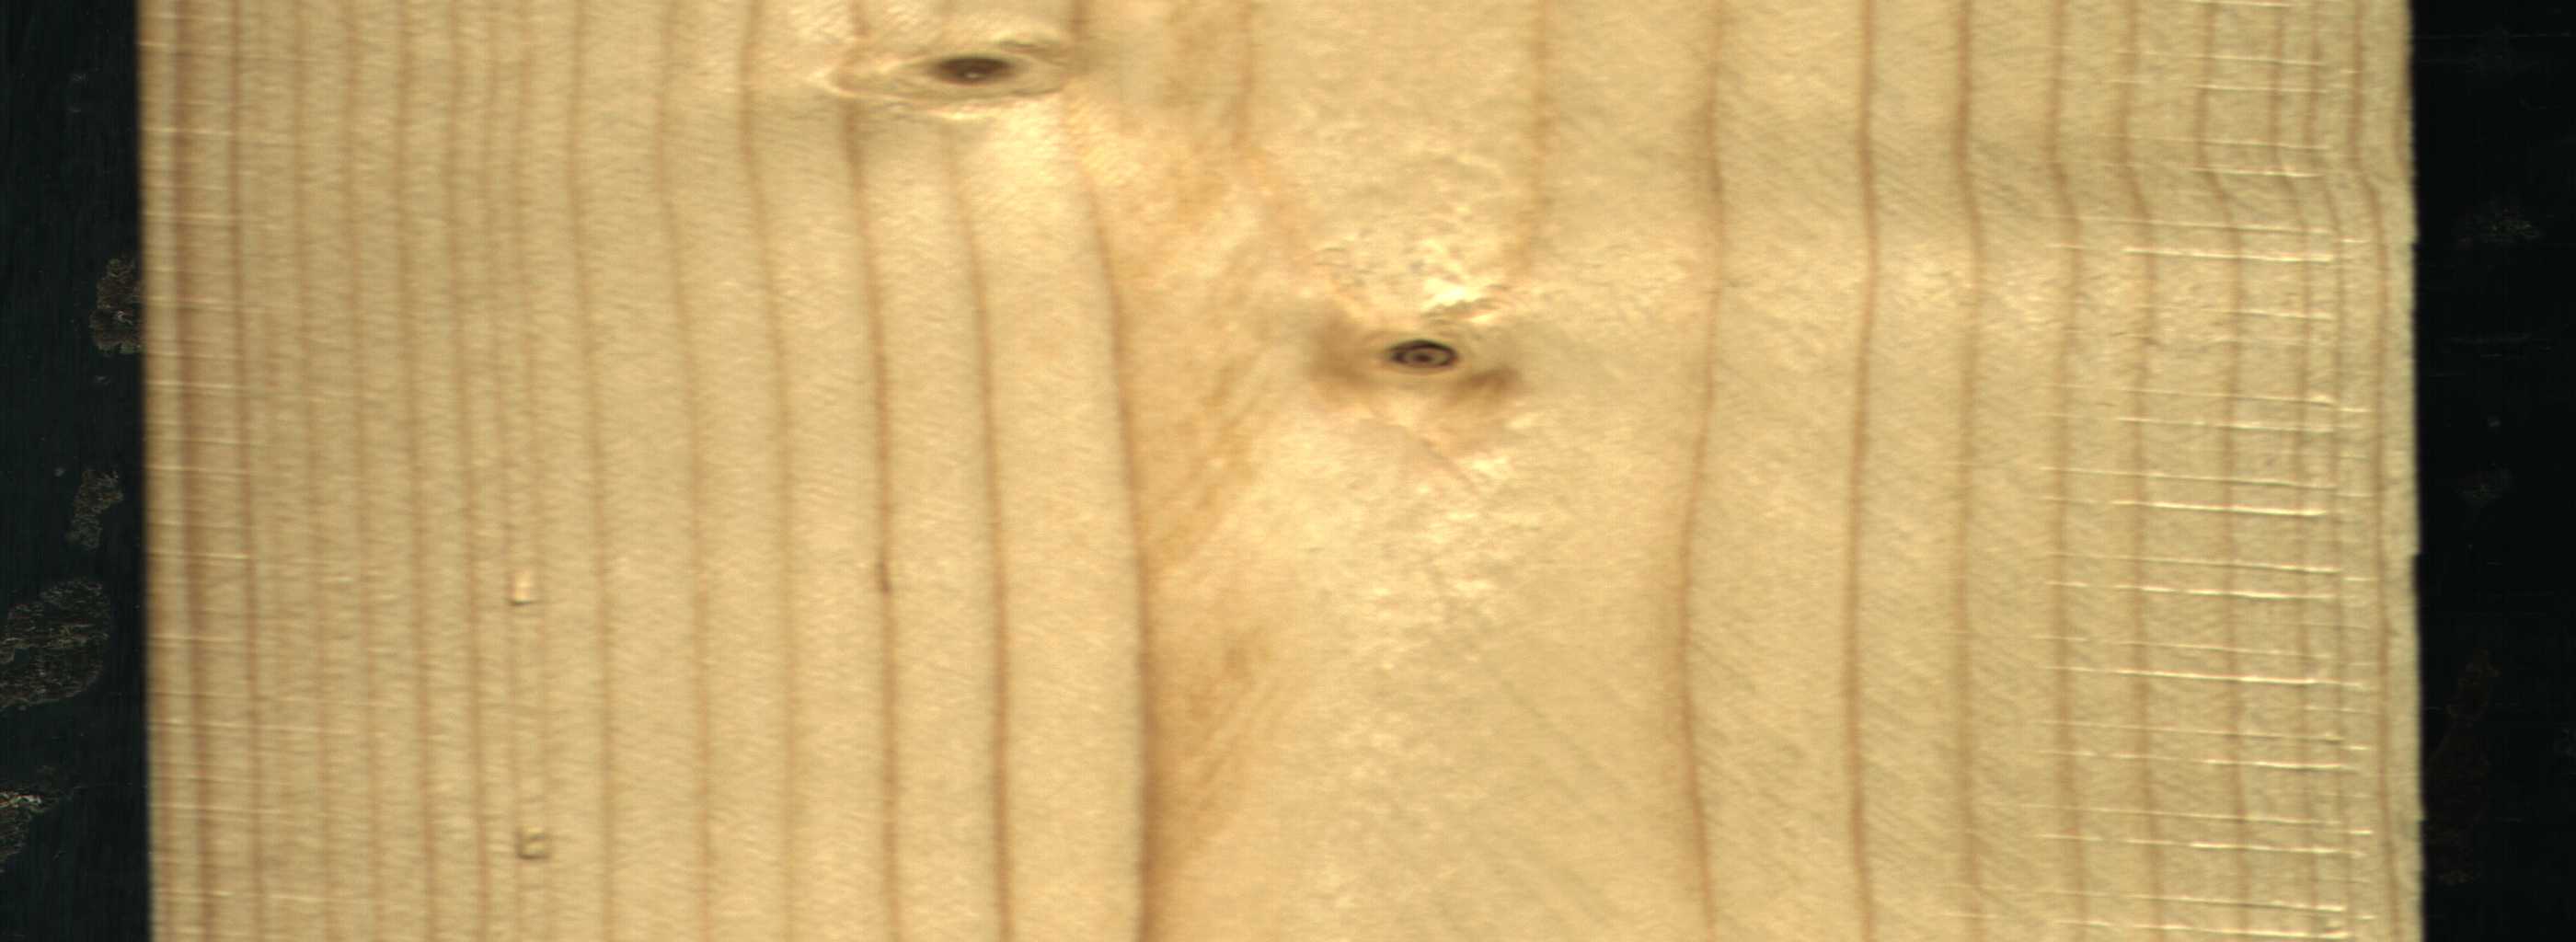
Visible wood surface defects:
Dead_Knot
Live_Knot